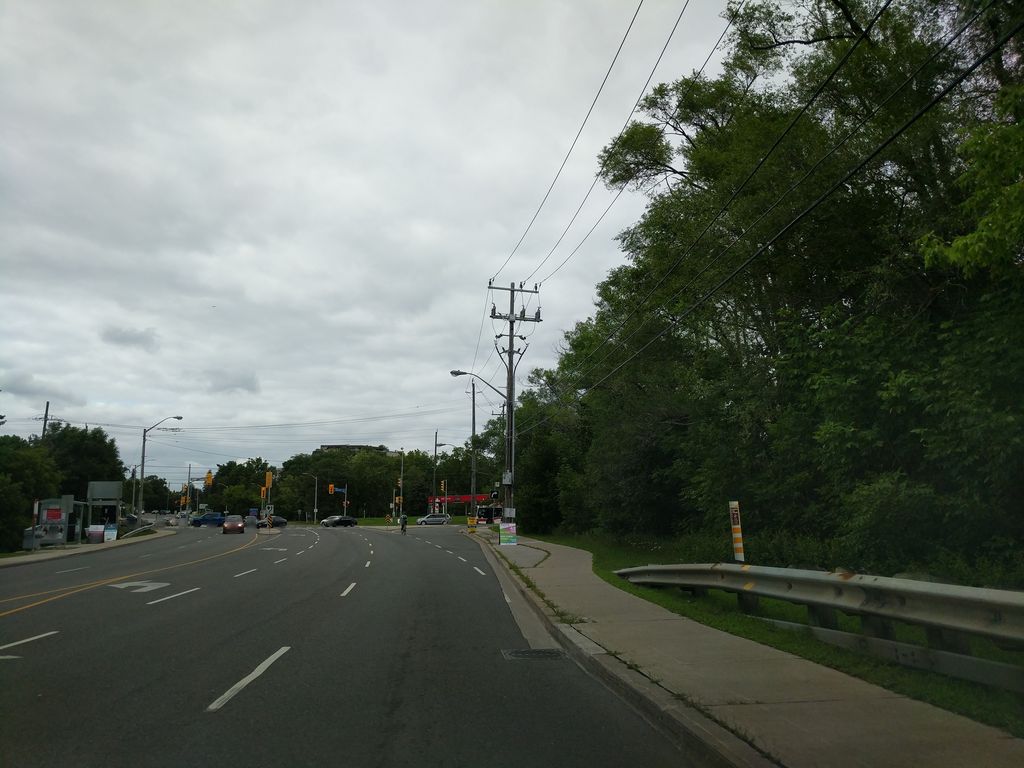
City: toronto